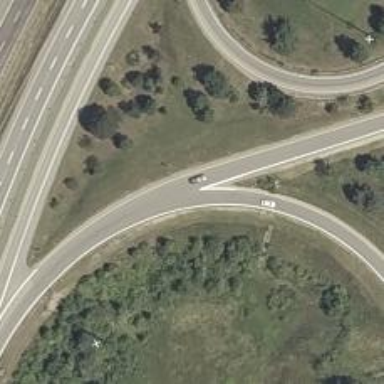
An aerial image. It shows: Asphalt motorway link.